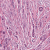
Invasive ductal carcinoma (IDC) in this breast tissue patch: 1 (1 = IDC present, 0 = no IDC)